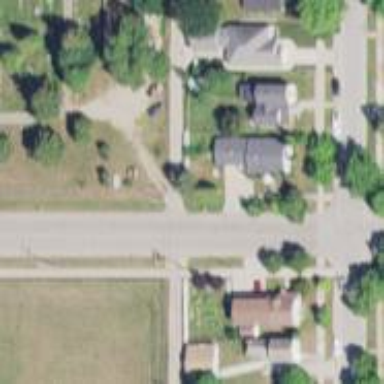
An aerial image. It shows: Alley classified as service road.